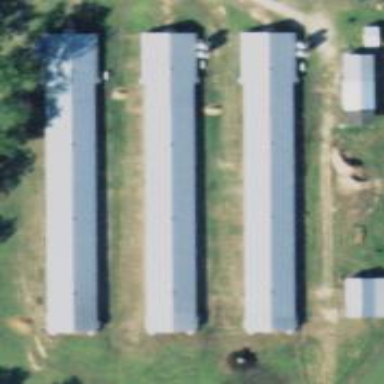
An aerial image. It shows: Feedlot within farmyard.